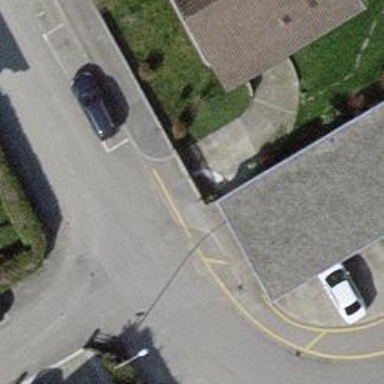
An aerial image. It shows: Asphalt sidewalk along the footway.